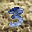
Label: 3